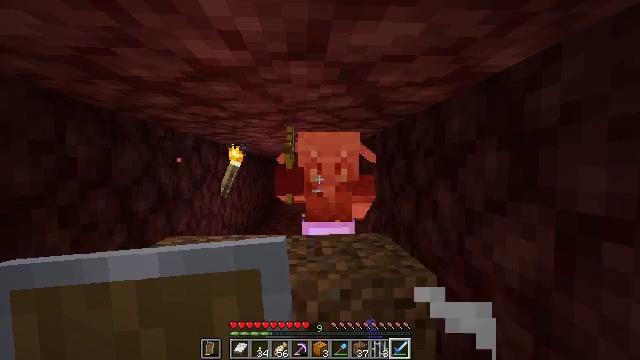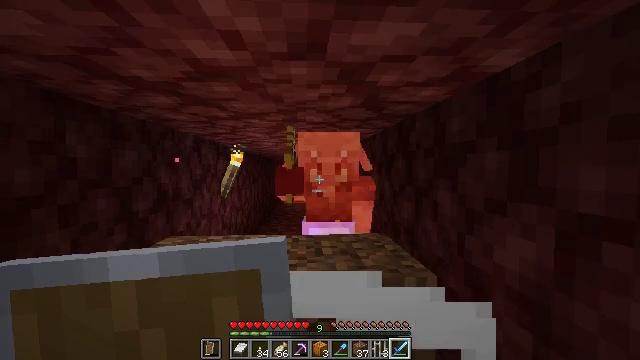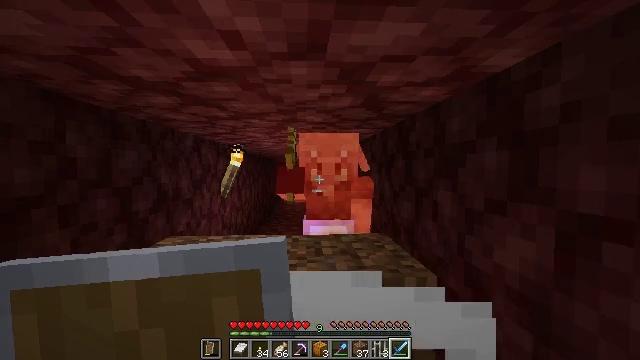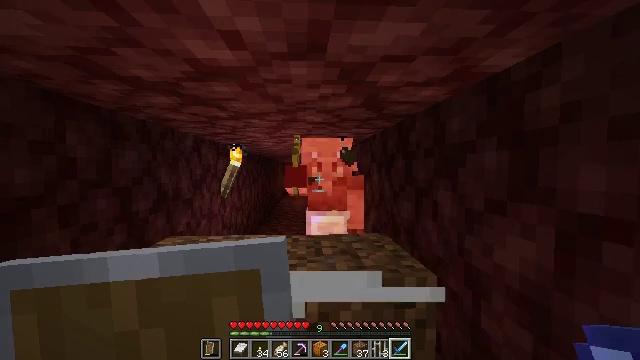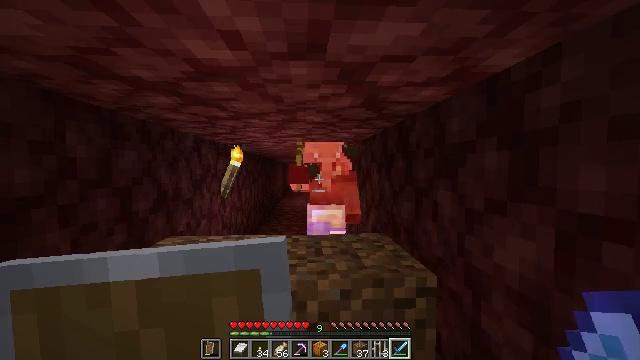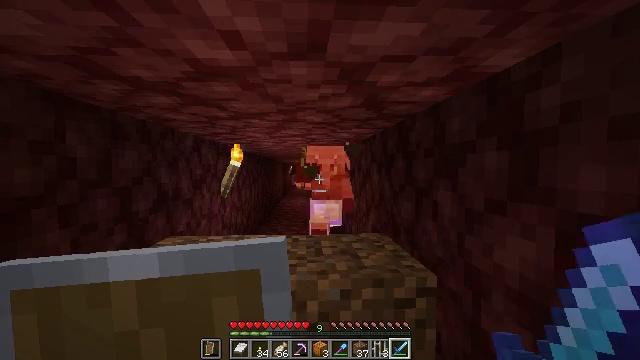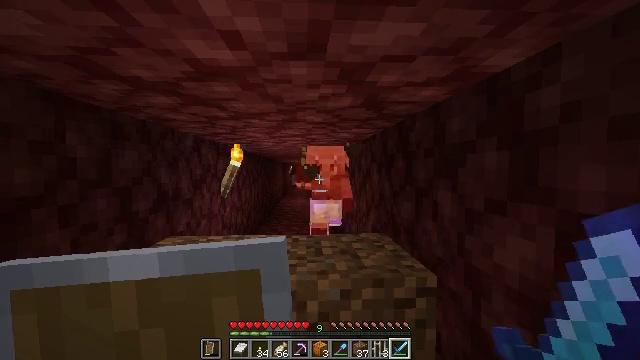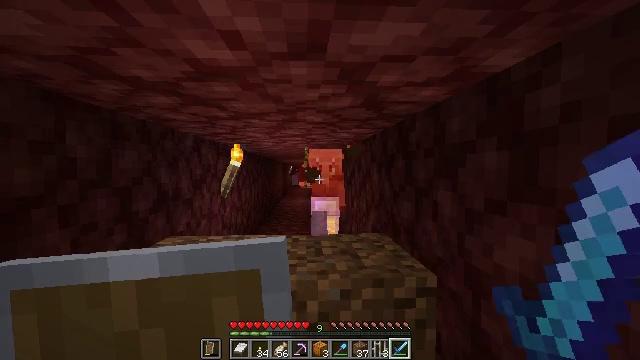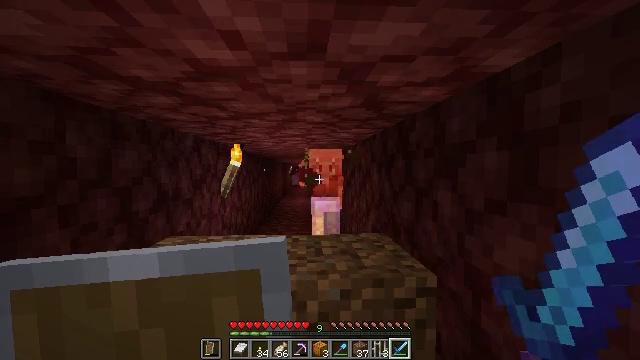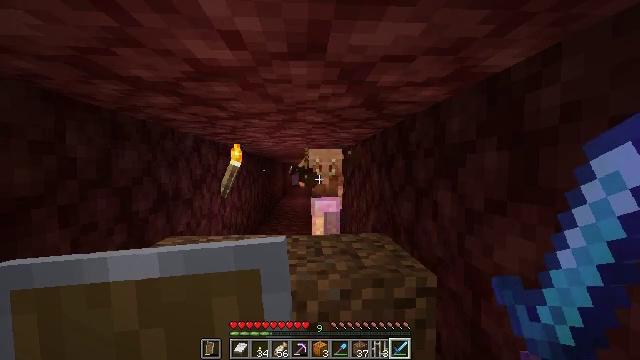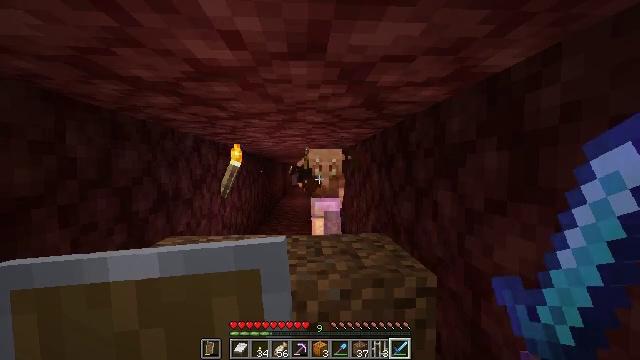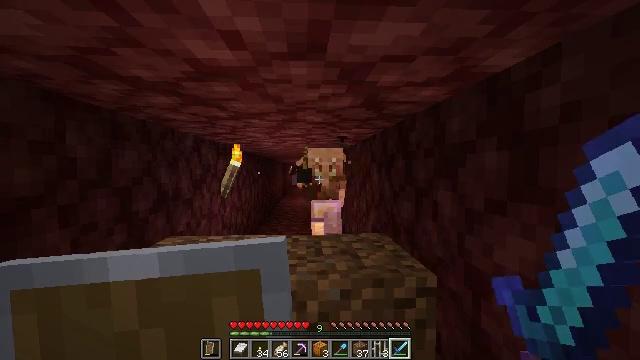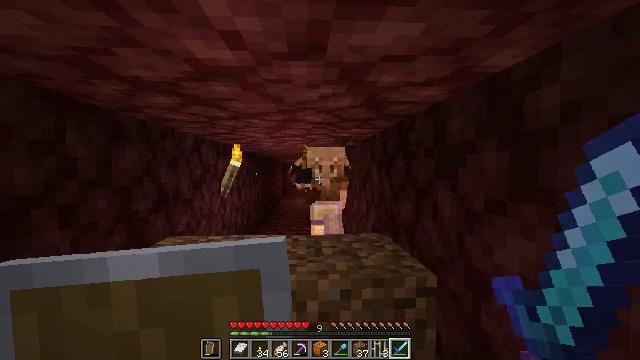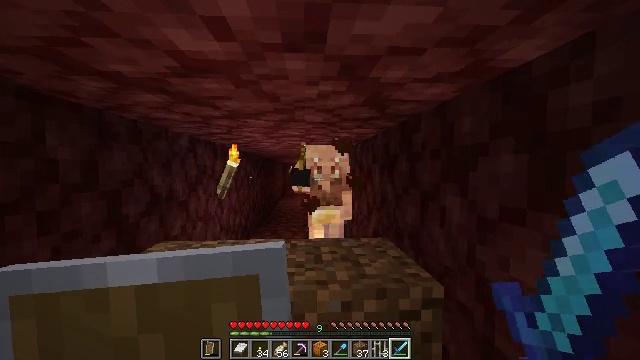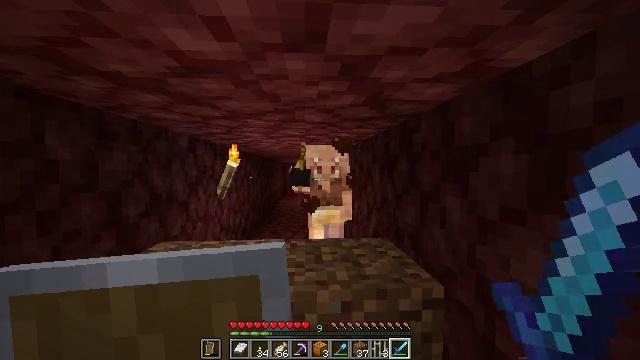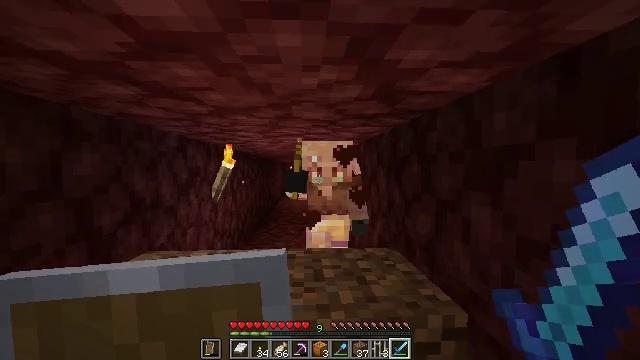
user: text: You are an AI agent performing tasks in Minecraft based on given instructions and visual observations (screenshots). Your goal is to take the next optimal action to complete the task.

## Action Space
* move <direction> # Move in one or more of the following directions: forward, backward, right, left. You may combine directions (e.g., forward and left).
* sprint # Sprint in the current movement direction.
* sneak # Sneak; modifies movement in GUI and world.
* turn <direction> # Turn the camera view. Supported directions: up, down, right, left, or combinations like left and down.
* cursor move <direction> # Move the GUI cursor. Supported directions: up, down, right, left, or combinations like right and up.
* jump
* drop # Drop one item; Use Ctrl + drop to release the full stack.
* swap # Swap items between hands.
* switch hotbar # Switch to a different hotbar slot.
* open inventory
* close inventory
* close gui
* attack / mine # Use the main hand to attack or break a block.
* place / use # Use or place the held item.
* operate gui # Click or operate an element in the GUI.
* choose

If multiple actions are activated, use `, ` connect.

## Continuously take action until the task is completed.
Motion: motion action
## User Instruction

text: Hunt the piglin.
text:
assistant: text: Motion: no_op
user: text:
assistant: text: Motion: no_op
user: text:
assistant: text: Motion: no_op
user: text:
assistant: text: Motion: no_op
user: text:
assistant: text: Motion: no_op
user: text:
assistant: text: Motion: no_op
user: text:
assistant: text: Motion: no_op
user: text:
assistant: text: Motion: no_op
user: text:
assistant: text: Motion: no_op
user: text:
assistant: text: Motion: no_op
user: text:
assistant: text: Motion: no_op
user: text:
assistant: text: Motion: no_op
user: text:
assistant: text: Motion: move forward
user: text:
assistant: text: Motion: move forward
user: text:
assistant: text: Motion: no_op
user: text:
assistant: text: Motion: no_op
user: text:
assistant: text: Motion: no_op
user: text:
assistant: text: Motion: attack / mine
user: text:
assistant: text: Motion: attack / mine
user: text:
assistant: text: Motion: attack / mine
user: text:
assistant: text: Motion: no_op
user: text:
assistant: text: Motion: no_op
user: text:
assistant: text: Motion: no_op